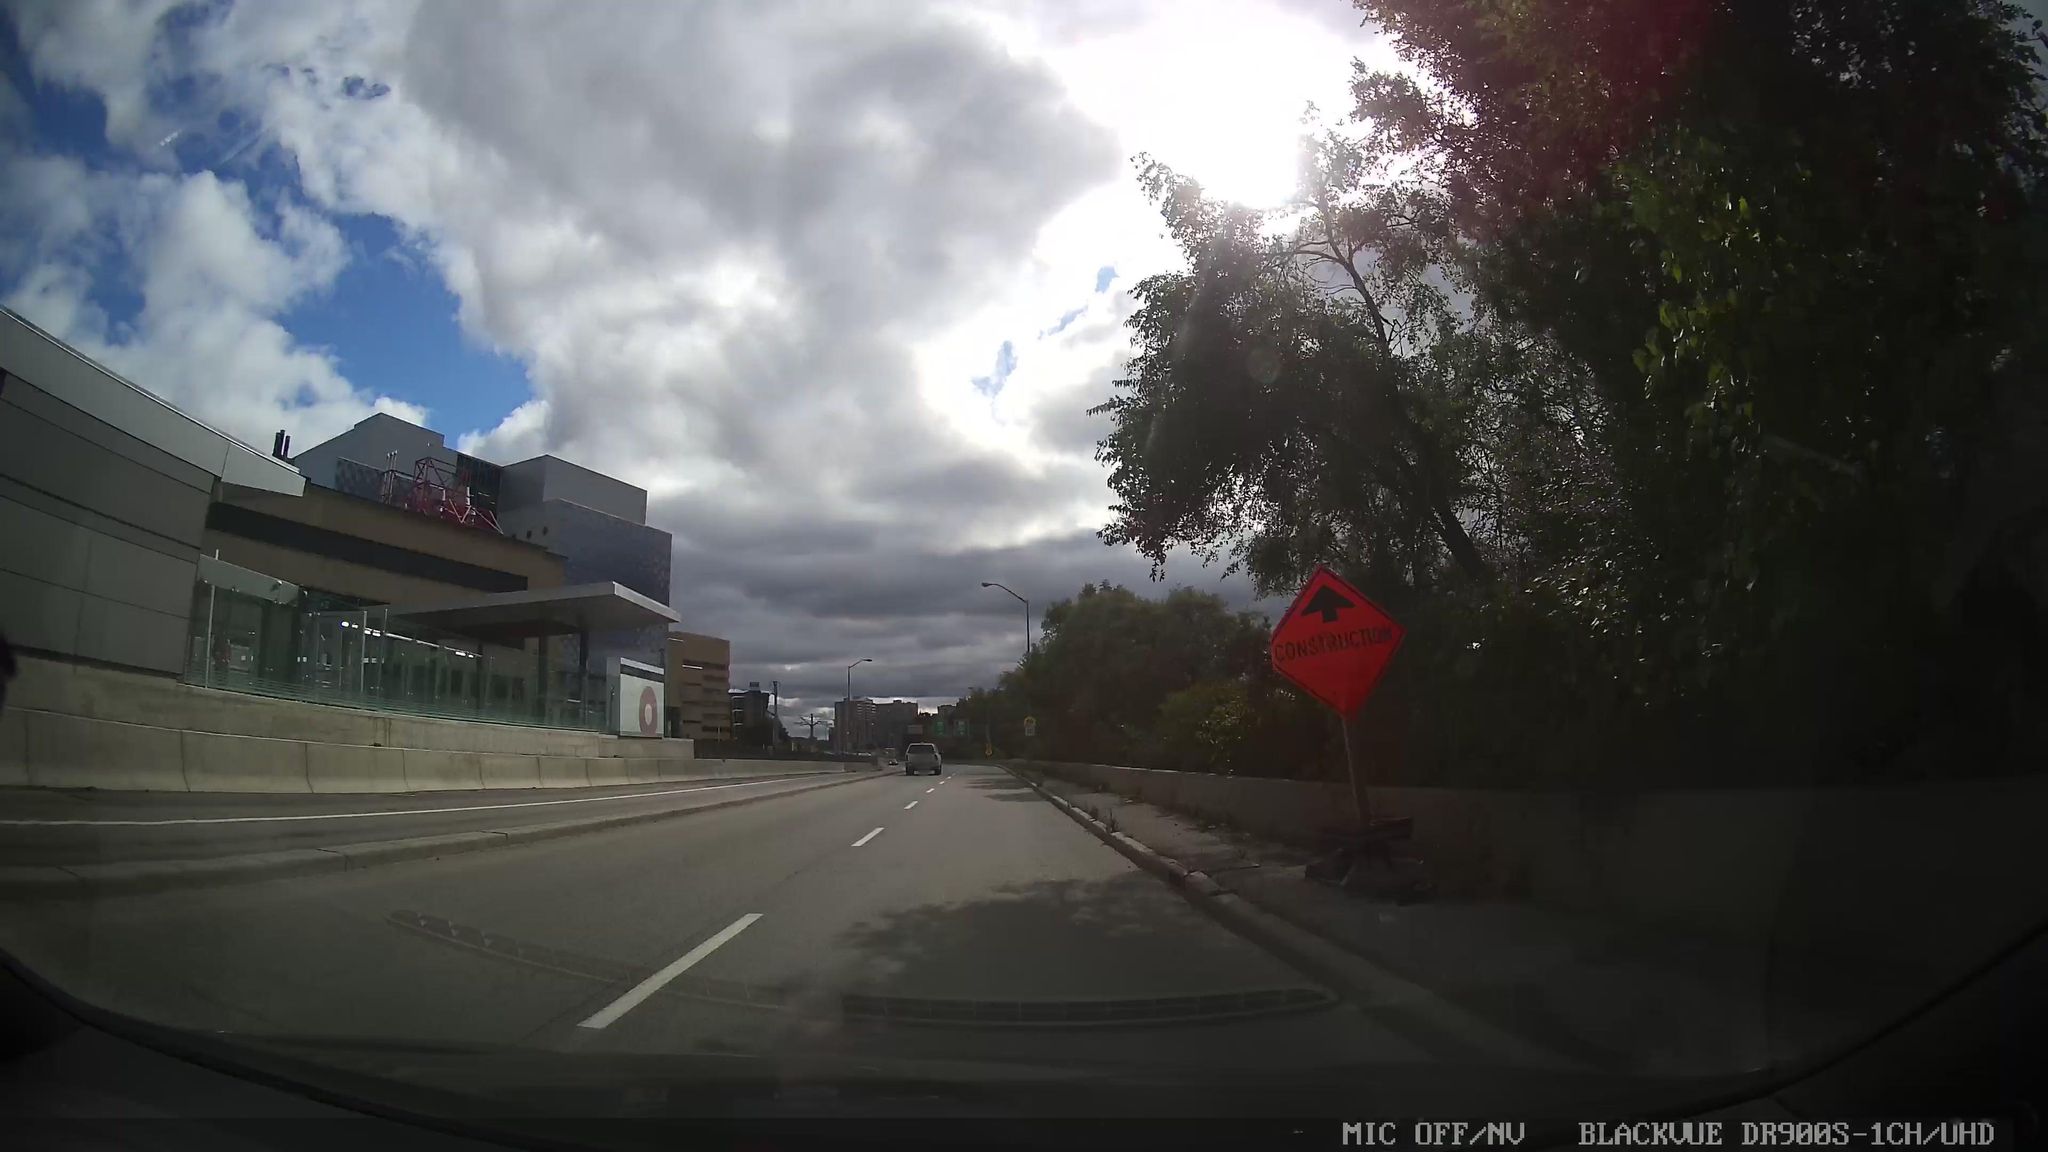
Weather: cloudy
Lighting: day
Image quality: good
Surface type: driving surface
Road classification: primary, motorway_link
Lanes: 2
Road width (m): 2
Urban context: urban centre
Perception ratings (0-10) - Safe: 1.66, Lively: 6.41, Beautiful: 9.12, Boring: 2.51, Depressing: 4.29, Wealthy: 1.15